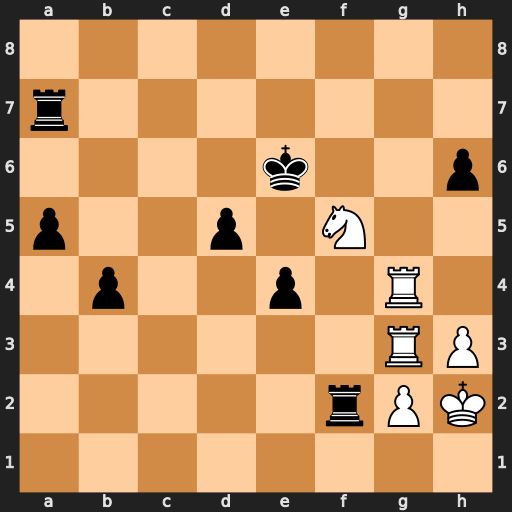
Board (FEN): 8/r7/4k2p/p2p1N2/1p2p1R1/6RP/5rPK/8
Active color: w
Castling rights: -
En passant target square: -
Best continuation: Nd4+ Kd6 Nb5+ Kc5 Nxa7